Question: How to change my code to make it work?
'''
public class GetDataFromTheWarehouse implements ServletContextListener {
@Autowired
ScheduledTask scheduledTask;
private ScheduledExecutorService scheduler = null;
public GetDataFromTheWarehouse() {
}
public void contextDestroyed(ServletContextEvent arg0) {
try {
System.out.println("Scheduler Shutting down successfully " + new Date());
scheduler.shutdown();
} catch (Exception ex) {
}
}
public void contextInitialized(ServletContextEvent arg0) {
if ((scheduler == null) || (!scheduler.isTerminated())) {
scheduler = Executors.newSingleThreadScheduledExecutor();
scheduler.scheduleAtFixedRate(scheduledTask, 0, 60*60, TimeUnit.SECONDS);
}
}
}
'''
Following is the ScheduledTask class, in which is null, so will fail every time calling :
'''
@Component
public class ScheduledTask extends TimerTask {
@Autowired
ProductService productService;
public void run() {
try {
parse();
} catch (IOException e) {
e.printStackTrace();
}
}
public void parse() throws IOException {
...
productService.save(product);
...
}
}
}
'''
My applicationContext.xml:
'''
<?xml version="1.0" encoding="UTF-8"?>
<beans xmlns="http://www.springframework.org/schema/beans"
xmlns:xsi="http://www.w3.org/2001/XMLSchema-instance"
xmlns:tx="http://www.springframework.org/schema/tx"
xmlns:mvc="http://www.springframework.org/schema/mvc"
xmlns:context="http://www.springframework.org/schema/context"
xsi:schemaLocation="http://www.springframework.org/schema/beans
http://www.springframework.org/schema/beans/spring-beans-3.0.xsd
http://www.springframework.org/schema/tx
http://www.springframework.org/schema/tx/spring-tx-3.0.xsd
http://www.springframework.org/schema/context
http://www.springframework.org/schema/context/spring-context-3.0.xsd
http://www.springframework.org/schema/mvc
http://www.springframework.org/schema/mvc/spring-mvc-3.0.xsd">
<!-- Enable autowire -->
<context:component-scan base-package="com" />
<context:annotation-config />
<bean id="usersUpdateTask" class="com.demo.task.ScheduledTask">
</bean>
<mvc:annotation-driven />
<mvc:resources mapping="/resources/**" location="/resources/" />
<mvc:resources mapping="/views/**" location="/views/" />
<mvc:resources mapping="/img/**" location="/img/" />
<mvc:resources mapping="/fonts/**" location="/fonts/" />
<mvc:resources mapping="/css/**" location="/css/" />
<mvc:resources mapping="/js/**" location="/js/" />
<bean id="dataSource" class="org.apache.commons.dbcp.BasicDataSource">
<property name="driverClassName" value="com.mysql.jdbc.Driver" />
<property name="url" value="jdbc:mysql://localhost:3306/demo" />
<property name="username" value="root" />
<property name="password" value="root" />
</bean>
<!-- Session Factory Declaration -->
<bean id="sessionFactory"
class="org.springframework.orm.hibernate4.LocalSessionFactoryBean">
<property name="dataSource" ref="dataSource" />
<property name="packagesToScan" value="com.demo.model" />
<property name="hibernateProperties">
<props>
<prop key="hibernate.dialect">org.hibernate.dialect.MySQLDialect</prop>
<prop key="hibernate.show_sql">true</prop>
<prop key="hibernate.enable_lazy_load_no_trans">true</prop>
<prop key="hibernate.default_schema">demo</prop>
<prop key="format_sql">true</prop>
<prop key="use_sql_comments">true</prop>
<!-- <prop key="hibernate.hbm2ddl.auto">create</prop> -->
</props>
</property>
</bean>
<tx:annotation-driven transaction-manager="transactionManager" />
<bean id="transactionManager"
class="org.springframework.orm.hibernate4.HibernateTransactionManager">
<property name="sessionFactory" ref="sessionFactory" />
</bean>
</beans>
'''
My demo structure:

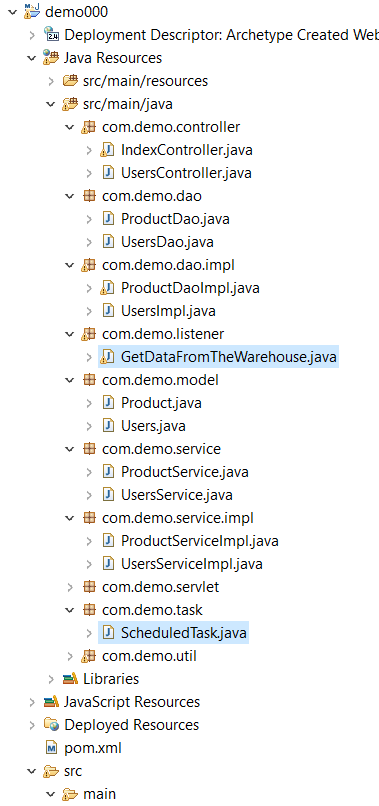
Answer: Why do you have ScheduledTask initialized in appilcationConfig.xml when you are already using @Component for that bean class. Remove this from your applicationContext.xml file.
'''
<bean id="usersUpdateTask" class="com.demo.task.ScheduledTask">
</bean>
'''
Adding Spring Boot Sample.
Here is the sample code for @Scheduled with @Autowired in Spring Boot.
pom.xml
'''
<project xmlns="http://maven.apache.org/POM/4.0.0" xmlns:xsi="http://www.w3.org/2001/XMLSchema-instance"
xsi:schemaLocation="http://maven.apache.org/POM/4.0.0 http://maven.apache.org/xsd/maven-4.0.0.xsd">
<modelVersion>4.0.0</modelVersion>
<groupId>springboot-scheduler</groupId>
<artifactId>springboot-scheduler-app</artifactId>
<version>1.0.0-SNAPSHOT</version>
<dependencies>
<dependency>
<groupId>org.springframework.boot</groupId>
<artifactId>spring-boot-starter</artifactId>
<version>1.4.0.RELEASE</version>
</dependency>
</dependencies>
</project>
'''
MySpringBootApp.java
'''
package my.spring.app;
import org.springframework.boot.SpringApplication;
import org.springframework.boot.autoconfigure.SpringBootApplication;
import org.springframework.scheduling.annotation.EnableScheduling;
@SpringBootApplication
@EnableScheduling
public class MySpringBootApp {
public static void main(String[] args) {
SpringApplication.run(new Object[] { MySpringBootApp.class }, args);
}
}
'''
MyService.java
'''
package my.spring.app;
import java.text.SimpleDateFormat;
import java.util.Date;
import org.springframework.stereotype.Component;
@Component
public class MyService {
public String getNextMessage(){
return new SimpleDateFormat("yyyy-MM-dd'T'HH:mm:ss").format(new Date());
}
}
'''
ScheduledTask.java
'''
package my.spring.app;
import org.springframework.beans.factory.annotation.Autowired;
import org.springframework.scheduling.annotation.Scheduled;
import org.springframework.stereotype.Component;
@Component
public class ScheduledTask {
@Autowired
MyService service;
@Scheduled(fixedRate = 5000)
public void process() {
System.out.println("Processing at " + service.getNextMessage());
}
}
'''
Sample output
'''
Processing at 2016-08-24T14:01:48
Processing at 2016-08-24T14:01:53
Processing at 2016-08-24T14:01:58
'''
Hope this helps.
: Adding Spring Boot Sample war file version. Tested with Tomcat 8.
Following two files are changed. Others are same as above.
pom.xml
'''
<project xmlns="http://maven.apache.org/POM/4.0.0" xmlns:xsi="http://www.w3.org/2001/XMLSchema-instance"
xsi:schemaLocation="http://maven.apache.org/POM/4.0.0 http://maven.apache.org/xsd/maven-4.0.0.xsd">
<modelVersion>4.0.0</modelVersion>
<groupId>springboot-scheduler</groupId>
<artifactId>springboot-scheduler-app</artifactId>
<version>1.0.0-SNAPSHOT</version>
<packaging>war</packaging>
<parent>
<groupId>org.springframework.boot</groupId>
<artifactId>spring-boot-starter-parent</artifactId>
<version>1.4.0.RELEASE</version>
<relativePath/>
</parent>
<dependencies>
<dependency>
<groupId>org.springframework.boot</groupId>
<artifactId>spring-boot-starter-web</artifactId>
</dependency>
<dependency>
<groupId>org.springframework.boot</groupId>
<artifactId>spring-boot-starter-tomcat</artifactId>
<scope>provided</scope>
</dependency>
</dependencies>
</project>
'''
MySpringBootApp.java
'''
package my.spring.app;
import org.springframework.boot.SpringApplication;
import org.springframework.boot.autoconfigure.SpringBootApplication;
import org.springframework.boot.builder.SpringApplicationBuilder;
import org.springframework.boot.web.support.SpringBootServletInitializer;
import org.springframework.scheduling.annotation.EnableScheduling;
@SpringBootApplication
@EnableScheduling
public class MySpringBootApp extends SpringBootServletInitializer {
@Override
protected SpringApplicationBuilder configure(SpringApplicationBuilder application) {
return application.sources(MySpringBootApp.class);
}
public static void main(String[] args) {
SpringApplication.run(new Object[] { MySpringBootApp.class }, args);
}
}
'''